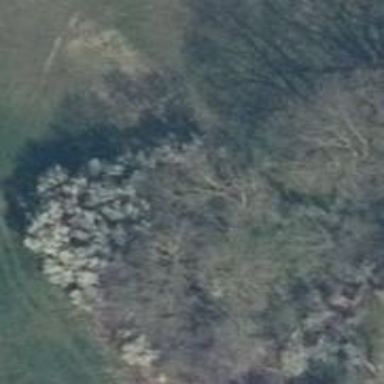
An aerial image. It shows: Row of trees in natural setting.